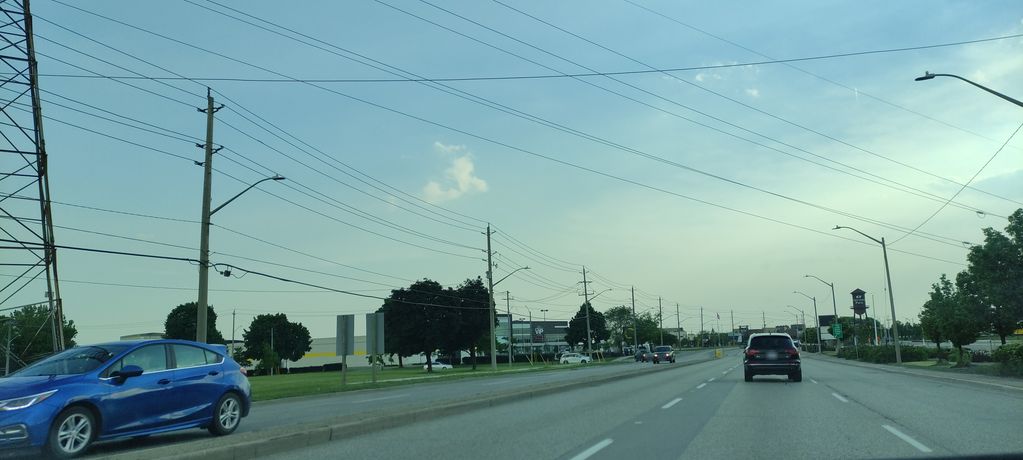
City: kitchener-waterloo